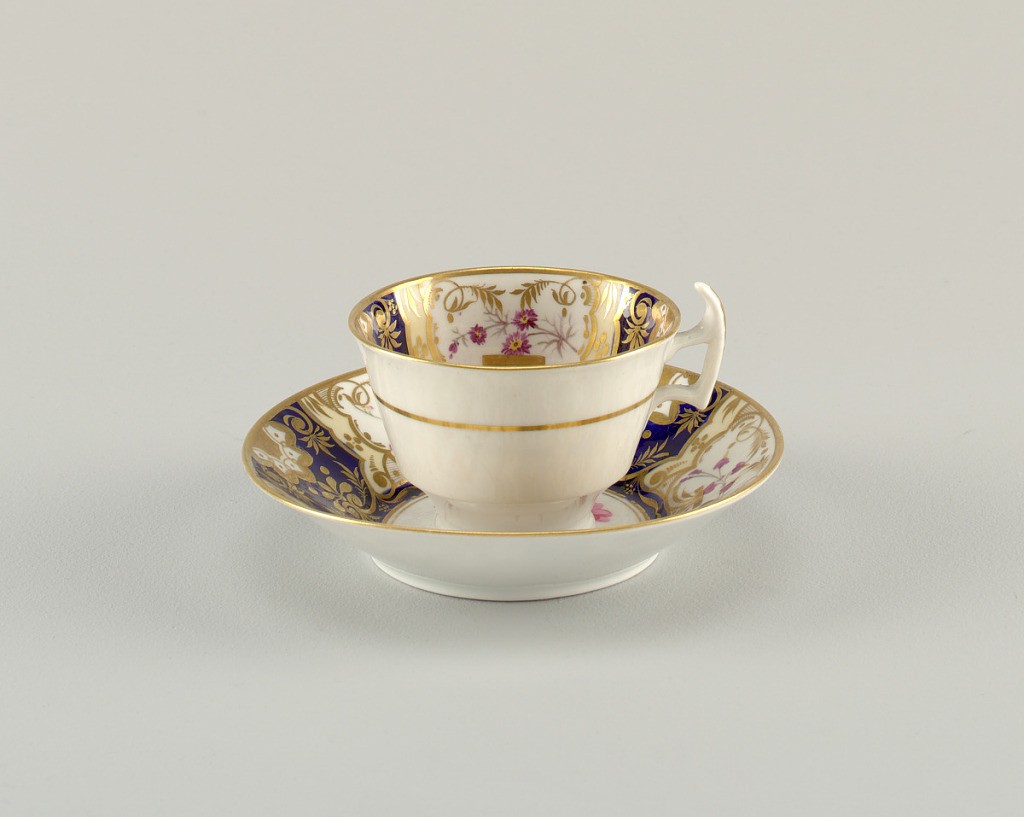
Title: Cup and Saucer, from a Tea Service
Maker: Spode Ceramic Works, English, established 1776
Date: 19th century
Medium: porcelain, vitreous enamel, gold
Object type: cup and saucer
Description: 1992-5-53-a,b: Cup has handle with raised spur. Exterior decorate...